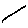
Label: line